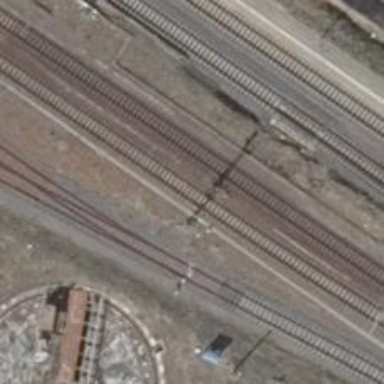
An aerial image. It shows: Railway signal.